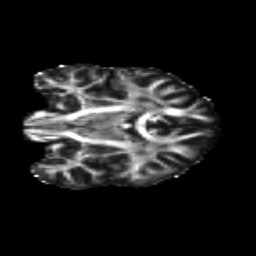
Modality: FA
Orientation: coronal
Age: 29
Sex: female
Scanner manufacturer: siemens
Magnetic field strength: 3 T
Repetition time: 1.8 s
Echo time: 0.07 s